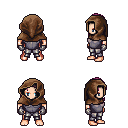
a pixel art fantasy rpg character, male body template, human, light skin, steel chest armor, metal pants, pink long hairstyle, cloth hood, metal gloves, four views (front, back, left, right), 2x2 character sprite sheet, small pixel art, hard edges, no anti-aliasing